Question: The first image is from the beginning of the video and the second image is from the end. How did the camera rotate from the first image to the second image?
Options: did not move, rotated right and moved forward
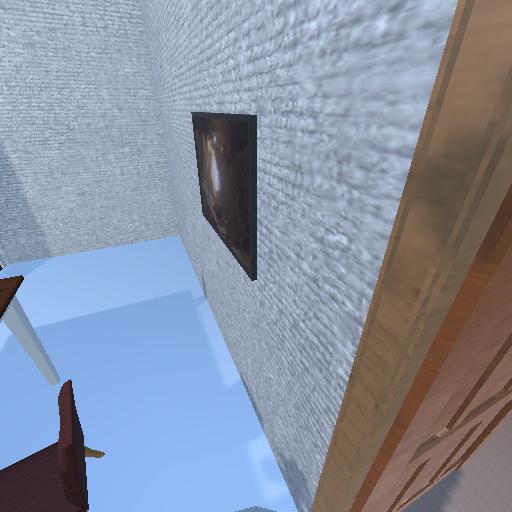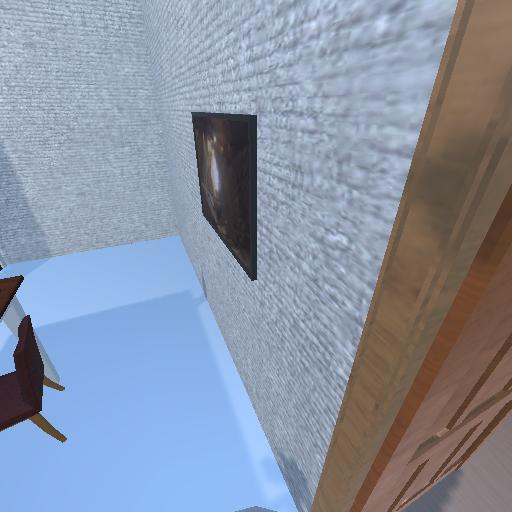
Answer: did not move